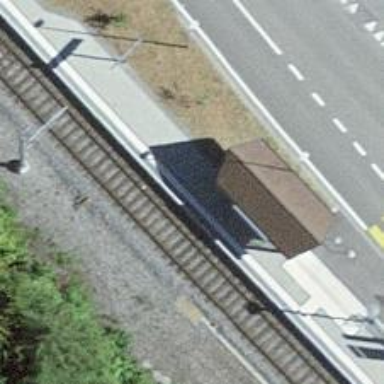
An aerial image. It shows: Railway halt.